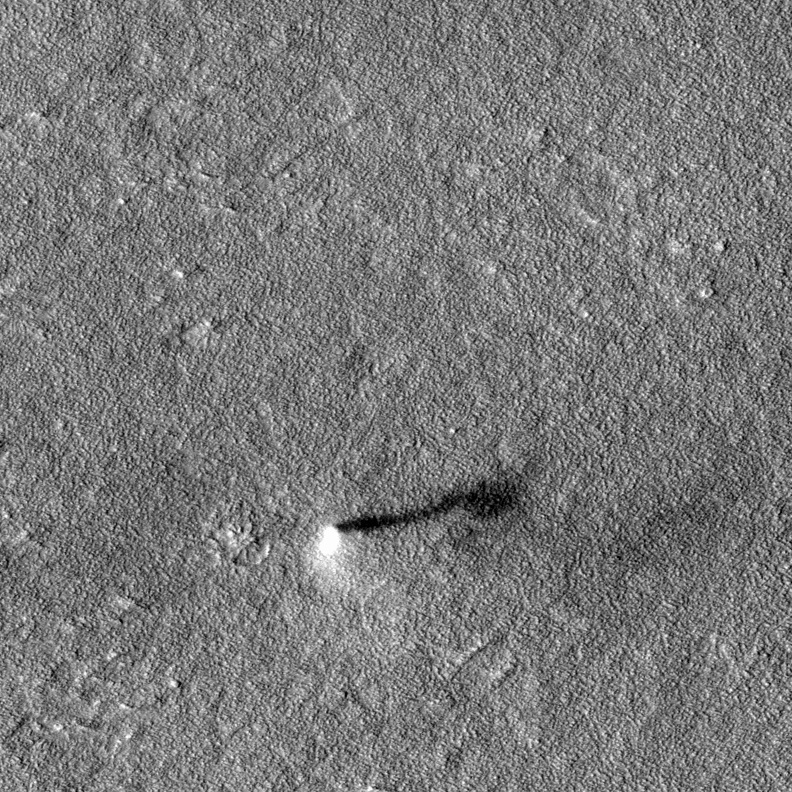
Label: dustdevil